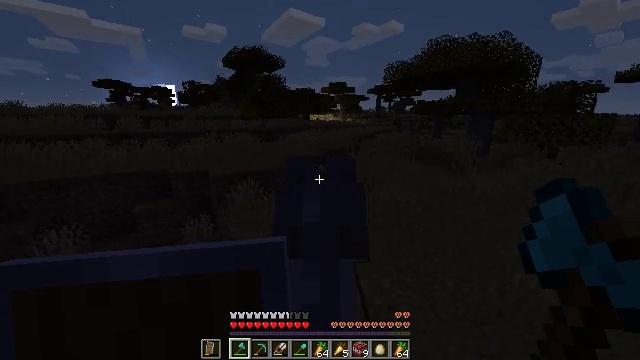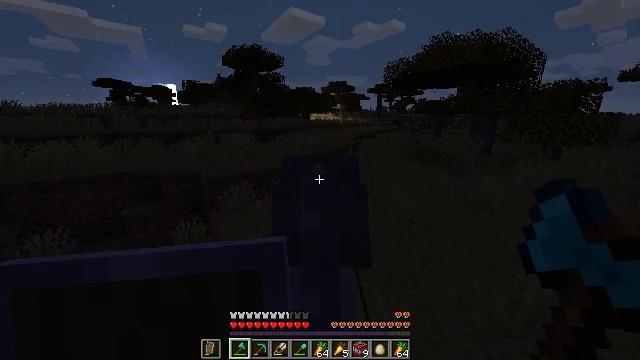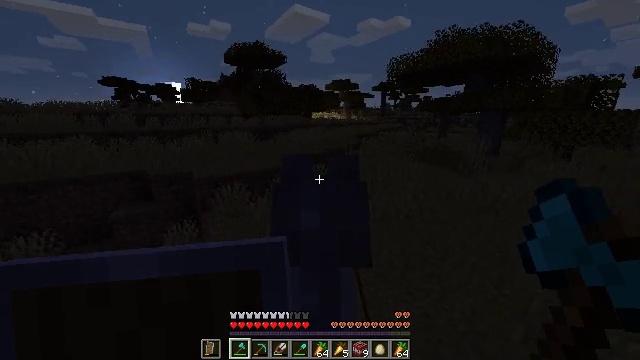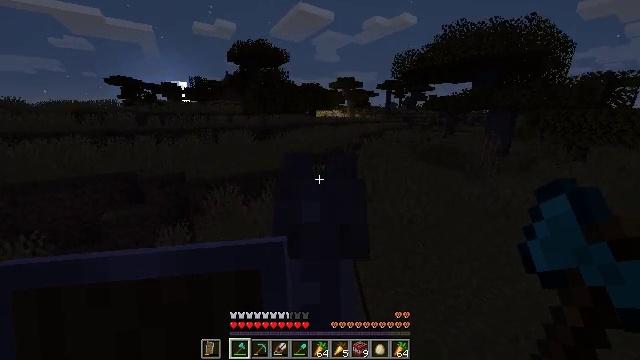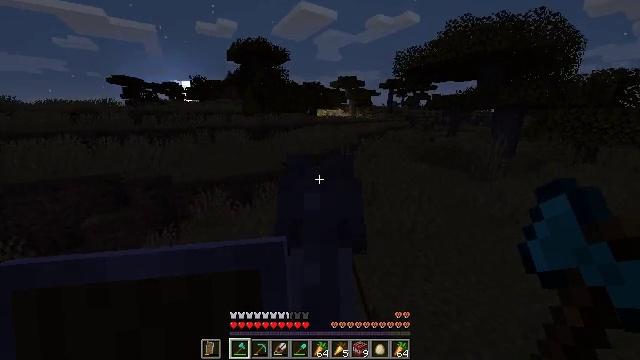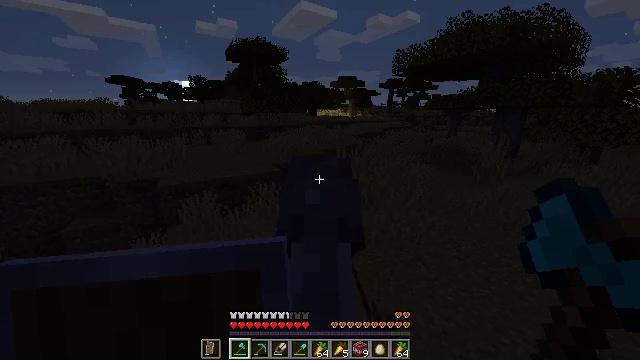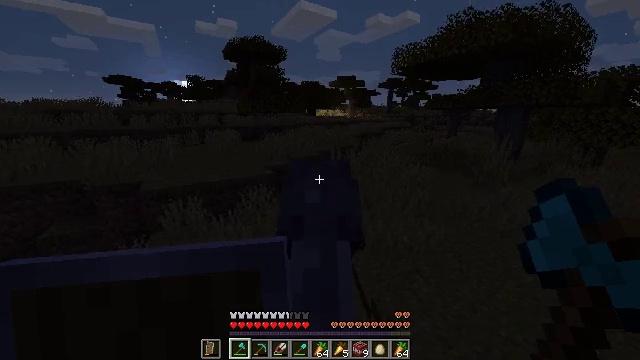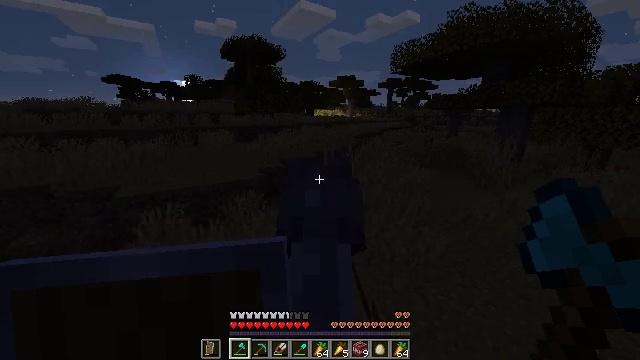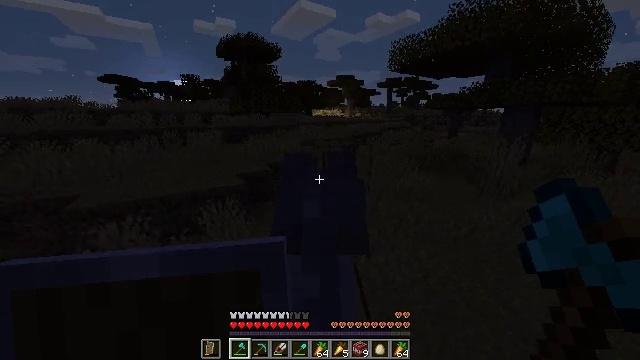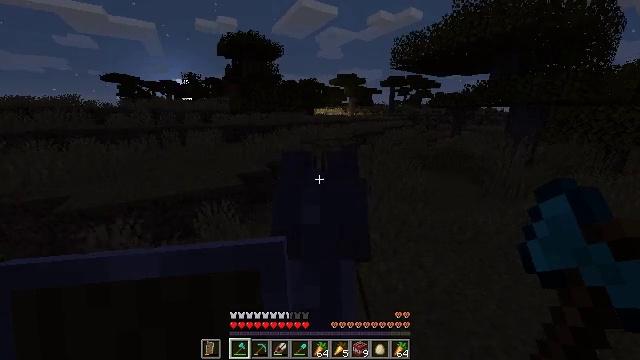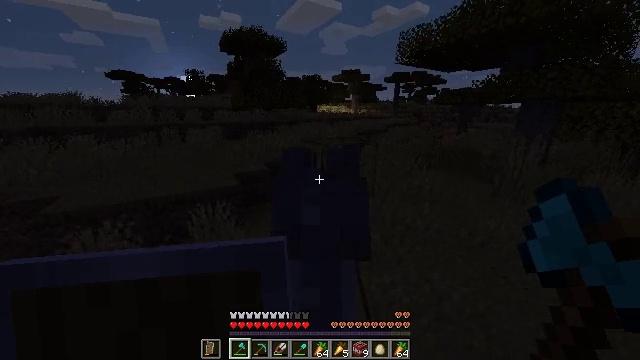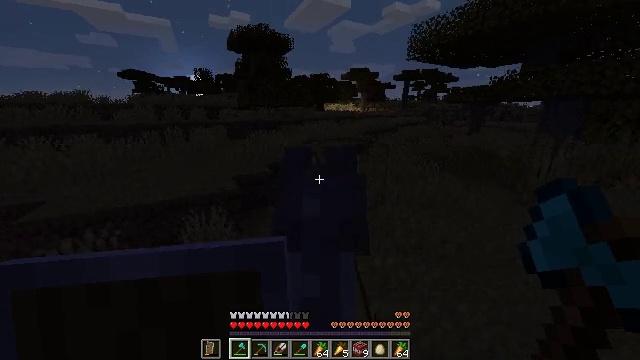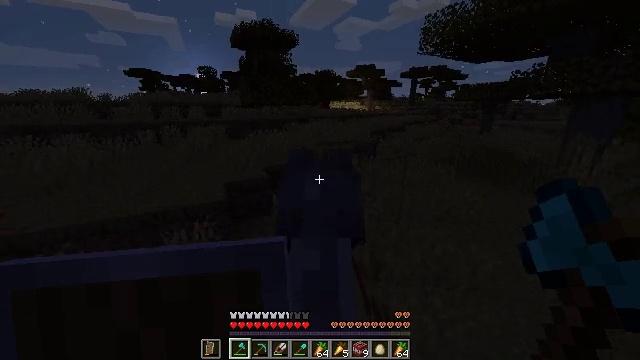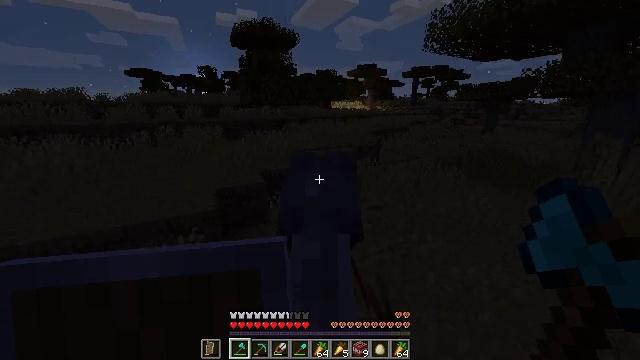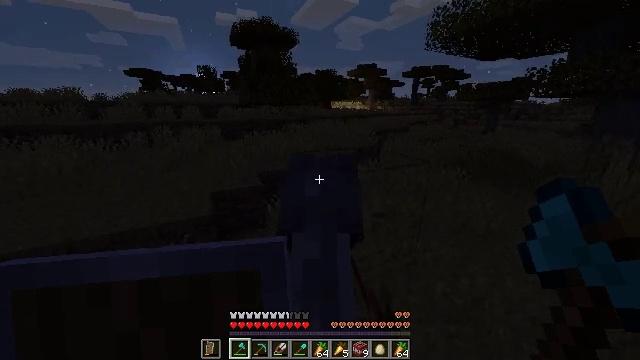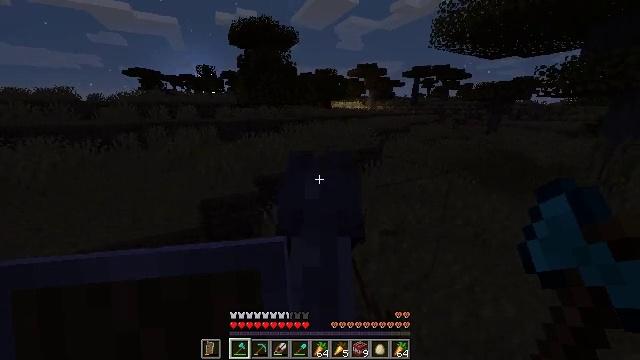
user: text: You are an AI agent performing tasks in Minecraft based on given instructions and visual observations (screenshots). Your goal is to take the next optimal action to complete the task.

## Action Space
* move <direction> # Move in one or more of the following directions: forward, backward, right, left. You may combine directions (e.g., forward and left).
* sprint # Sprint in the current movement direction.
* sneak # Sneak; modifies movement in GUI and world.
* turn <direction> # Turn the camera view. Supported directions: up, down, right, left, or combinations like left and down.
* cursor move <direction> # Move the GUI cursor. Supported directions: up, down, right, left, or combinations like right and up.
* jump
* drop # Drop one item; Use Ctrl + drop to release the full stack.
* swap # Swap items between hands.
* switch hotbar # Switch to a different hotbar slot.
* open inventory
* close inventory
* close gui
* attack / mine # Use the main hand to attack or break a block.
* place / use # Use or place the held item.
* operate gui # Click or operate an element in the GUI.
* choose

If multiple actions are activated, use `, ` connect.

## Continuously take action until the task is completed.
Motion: motion action
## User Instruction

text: Break the fire block.
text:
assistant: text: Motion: move forward and move right, sprint
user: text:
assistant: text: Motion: move forward and move right, sprint, turn left
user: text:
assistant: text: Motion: move forward and move right, sprint, turn left
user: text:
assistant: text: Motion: move forward and move right, sprint
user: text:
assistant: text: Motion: move forward and move right, sprint
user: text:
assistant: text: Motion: move forward and move right, sprint
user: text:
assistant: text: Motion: move forward and move right, sprint
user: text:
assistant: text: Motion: move forward, sprint
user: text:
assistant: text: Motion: move forward, sprint, turn left
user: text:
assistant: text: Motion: move forward, sprint, turn left
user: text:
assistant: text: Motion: move forward, sprint
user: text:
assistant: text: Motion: move forward, sprint, turn left
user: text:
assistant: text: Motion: move forward, sprint
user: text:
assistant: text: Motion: move forward, sprint
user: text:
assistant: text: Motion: move forward, sprint
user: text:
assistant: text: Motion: move forward, sprint
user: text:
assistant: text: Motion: move forward, sprint
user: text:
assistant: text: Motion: move forward, sprint
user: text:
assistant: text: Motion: move forward, sprint
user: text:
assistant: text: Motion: move forward, sprint
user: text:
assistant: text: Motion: move forward, sprint
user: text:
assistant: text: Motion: move forward, sprint
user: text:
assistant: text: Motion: move forward, sprint
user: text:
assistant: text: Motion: move forward, sprint
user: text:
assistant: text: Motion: move forward, sprint
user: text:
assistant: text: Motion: move forward, sprint
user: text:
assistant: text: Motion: move forward, sprint
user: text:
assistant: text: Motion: move forward, sprint
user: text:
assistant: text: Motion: move forward, sprint
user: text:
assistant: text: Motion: move forward, sprint